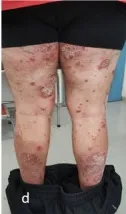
Psoriatic lesions of patient 2. . (
a-
d) Psoriatic lesions of second patient before treatment with brodalumab.
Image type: medical_photograph (skin_photograph)